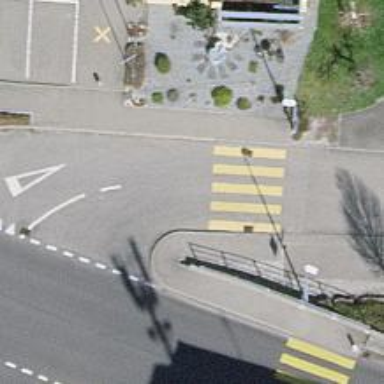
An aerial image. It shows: Uncontrolled zebra crossing on the road.